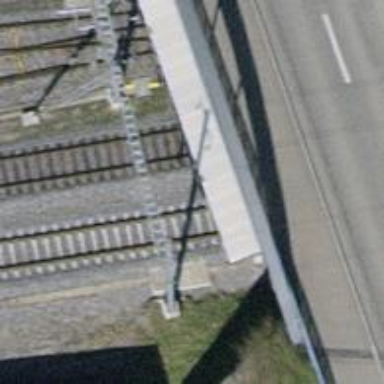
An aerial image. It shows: Railway milestone.